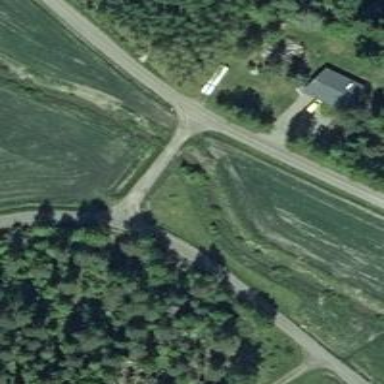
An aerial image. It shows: Unclassified road.